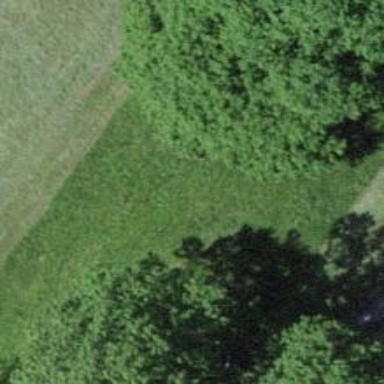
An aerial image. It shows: Agricultural area with deciduous trees.